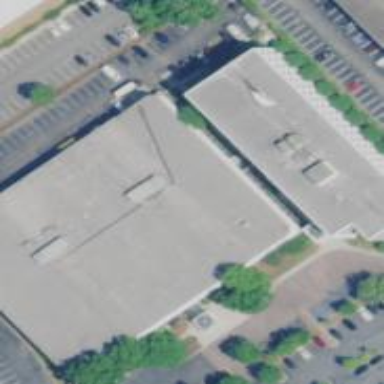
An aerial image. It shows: Building.